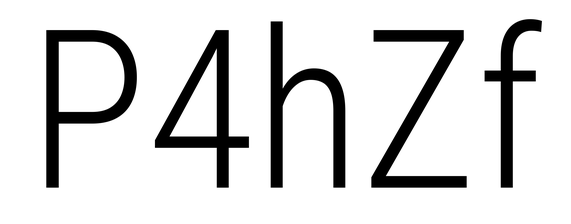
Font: Roboto_Condensed_Light